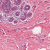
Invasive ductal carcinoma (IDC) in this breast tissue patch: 0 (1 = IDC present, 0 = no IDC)